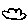
Label: cloud